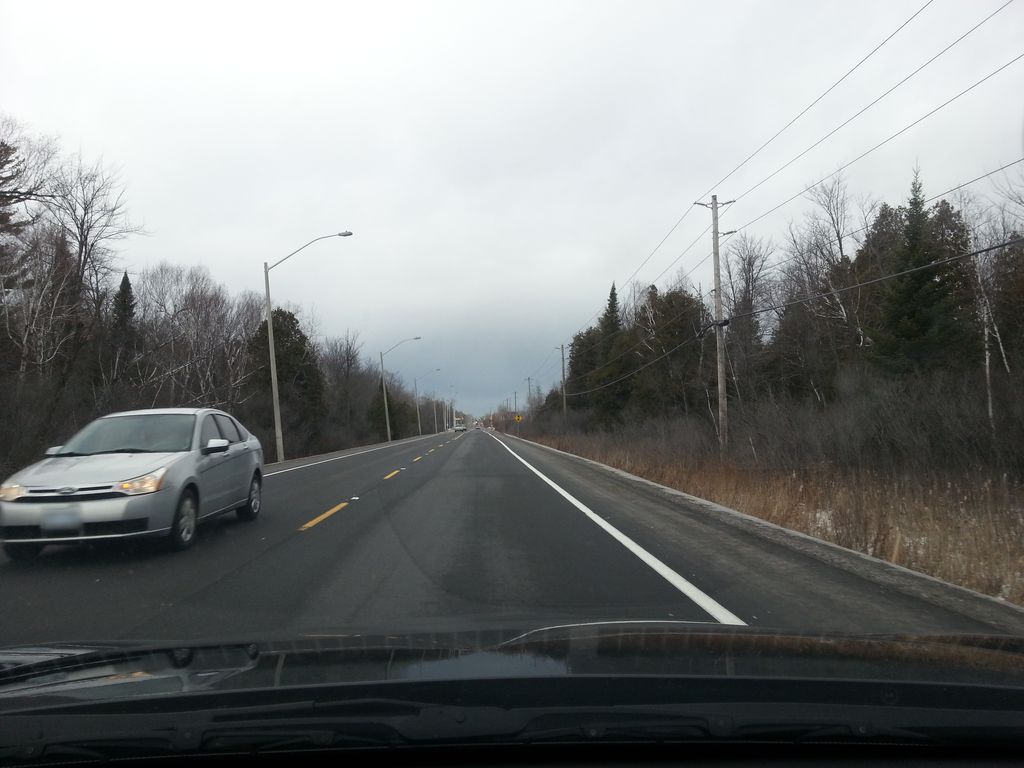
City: ottawa-gatineau